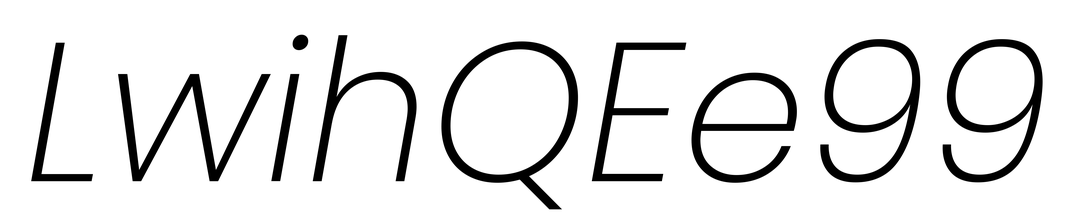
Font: Poppins-ExtraLightItalic